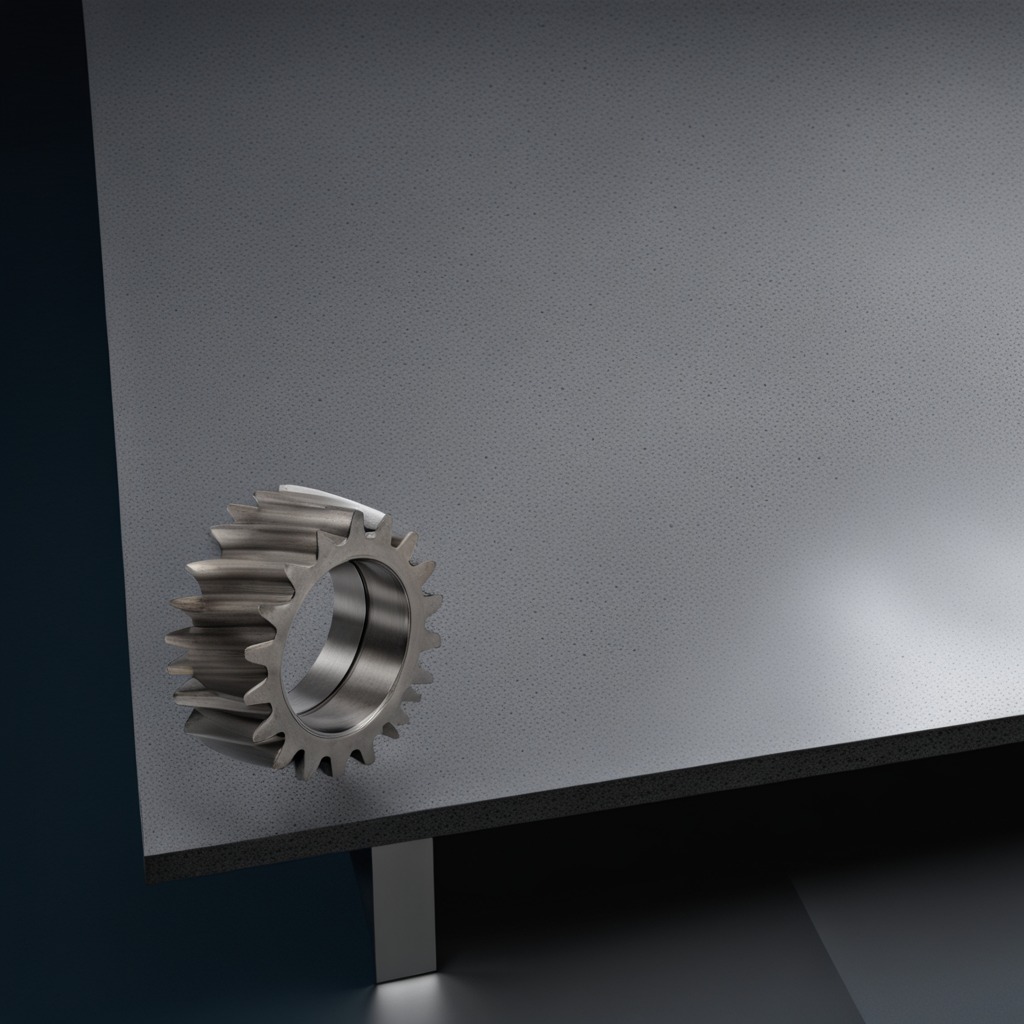
A steel gear with teeth is lying on a clean granite table inside a workshop at night dim ambient light soft shadows worn but